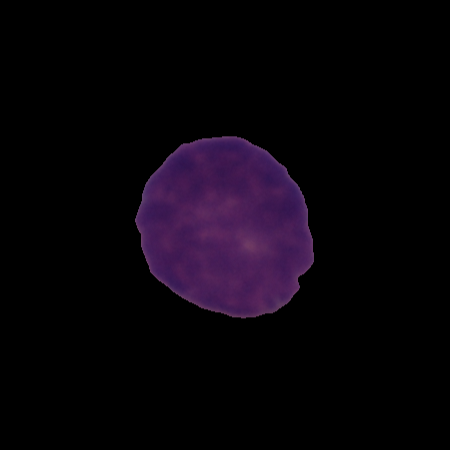
Label: cancer